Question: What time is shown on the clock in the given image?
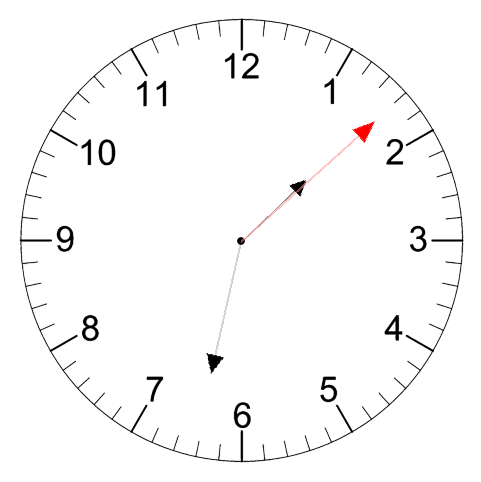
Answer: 01:32:08